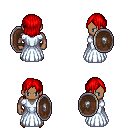
a pixel art fantasy rpg character, male body template, human, dark skin, underdress, metal pants, red long bangs hairstyle, gold boots, shield, four views (front, back, left, right), 2x2 character sprite sheet, small pixel art, hard edges, no anti-aliasing